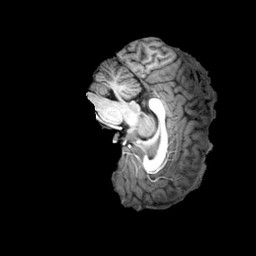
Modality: T1w
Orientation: sagittal